Field crop: maize
Growth stage: 2
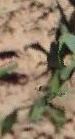
Species: maize